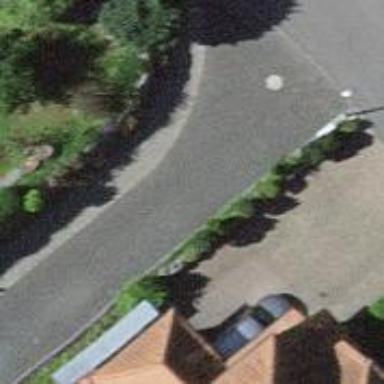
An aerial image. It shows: Service road with paving stones.